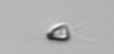
Label: Pyramimonas